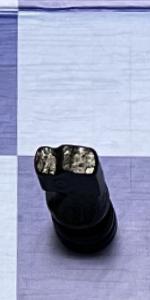
Label: Knight_Black